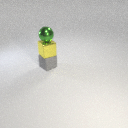
small gray rubber cube below small green metal sphere